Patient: sex M, age 65
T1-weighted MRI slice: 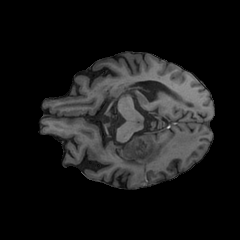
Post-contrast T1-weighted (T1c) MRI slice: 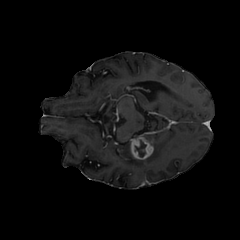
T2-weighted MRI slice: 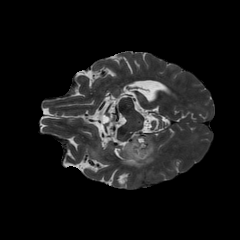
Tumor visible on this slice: yes
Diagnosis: Glioblastoma, IDH-wildtype
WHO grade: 4